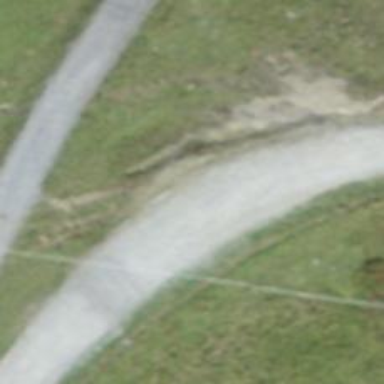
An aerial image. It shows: Advanced downhill track with gravel surface. The track is categorized as grade2 tracktype.